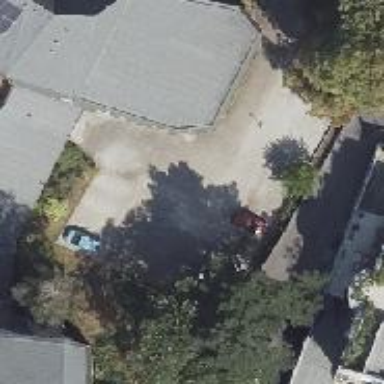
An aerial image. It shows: Parking area with paving stones.